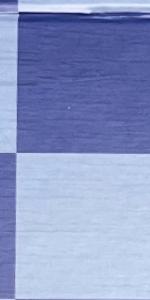
Label: Empty